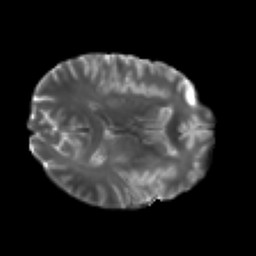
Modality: T2w
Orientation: axial
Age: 48
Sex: male
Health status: healthy
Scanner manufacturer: philips
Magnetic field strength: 3 T
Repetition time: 4.378 s
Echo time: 0.09797 s